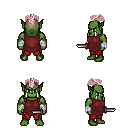
a pixel art fantasy rpg character, male body template, orc, green skin, maroon tunic, red pants, white blonde short mohawk hairstyle, white cloth bandages, dagger, four views (front, back, left, right), 2x2 character sprite sheet, small pixel art, hard edges, no anti-aliasing